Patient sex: F
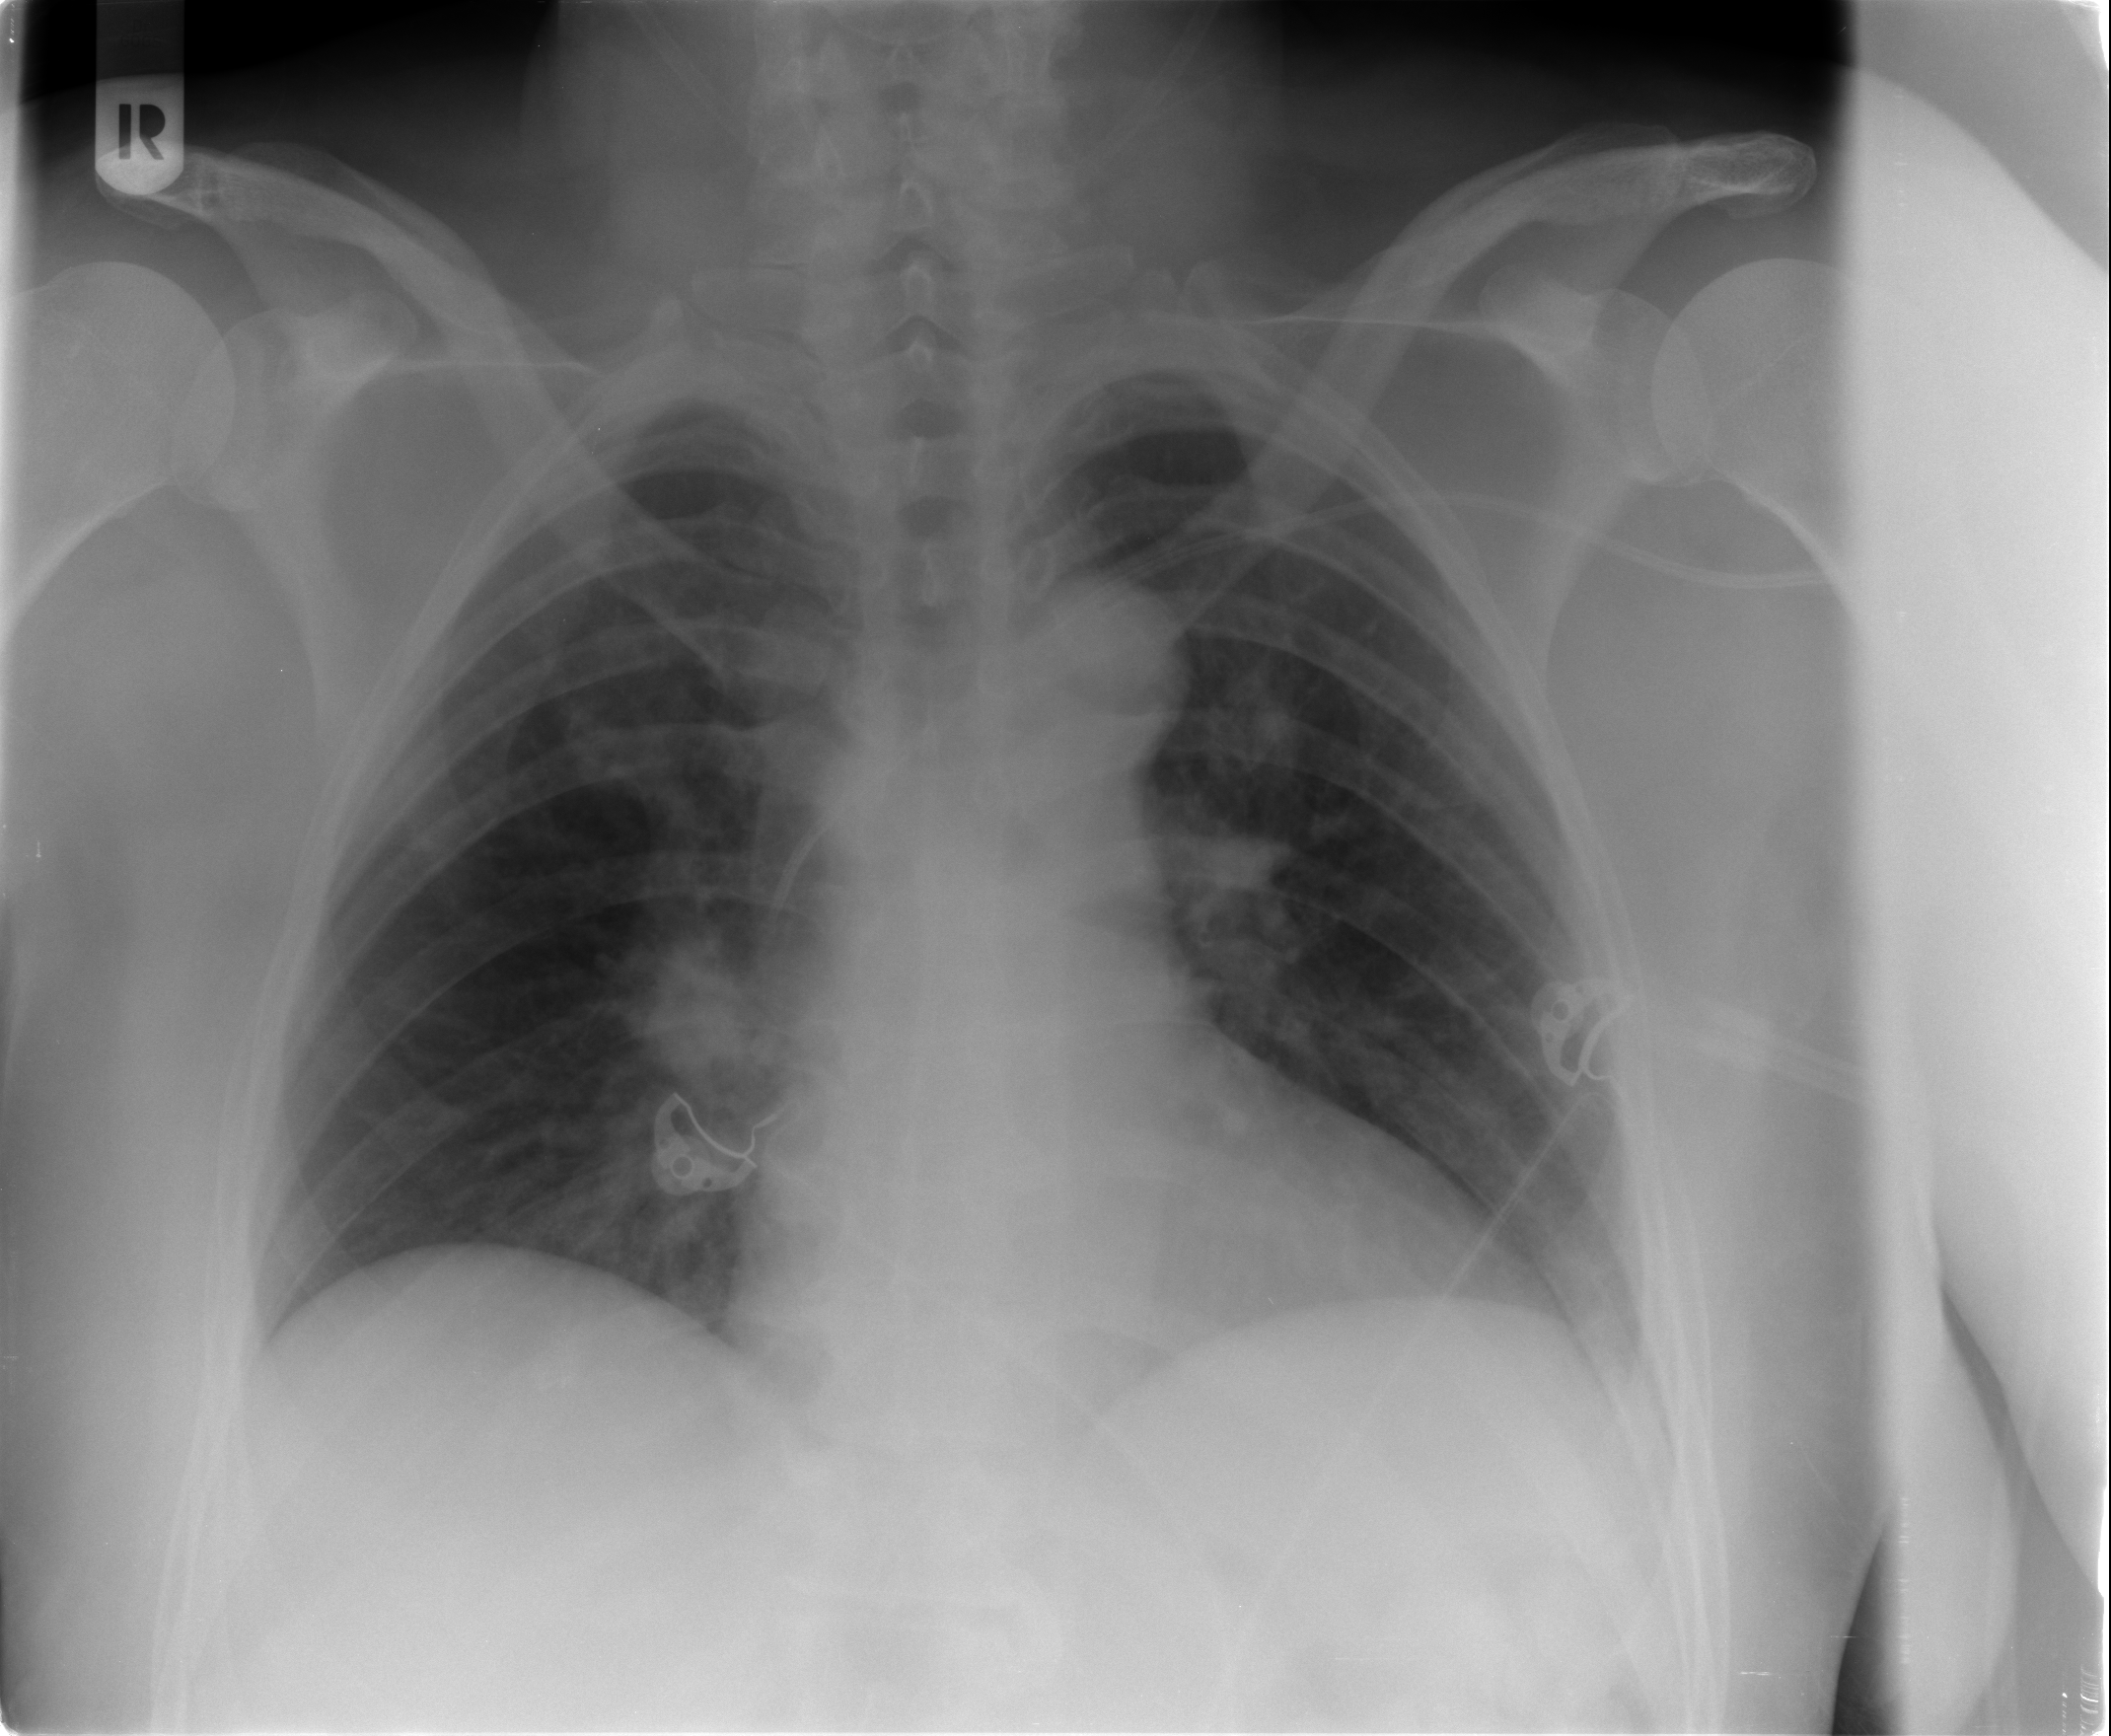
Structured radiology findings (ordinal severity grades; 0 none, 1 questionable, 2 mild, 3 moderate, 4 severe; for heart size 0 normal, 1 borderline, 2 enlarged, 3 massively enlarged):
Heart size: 0
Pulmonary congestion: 2
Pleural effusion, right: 0
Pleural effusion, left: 0
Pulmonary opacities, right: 0
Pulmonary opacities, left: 0
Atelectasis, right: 0
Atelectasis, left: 0